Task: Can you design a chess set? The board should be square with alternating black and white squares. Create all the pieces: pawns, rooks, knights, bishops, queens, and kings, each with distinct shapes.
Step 2602:
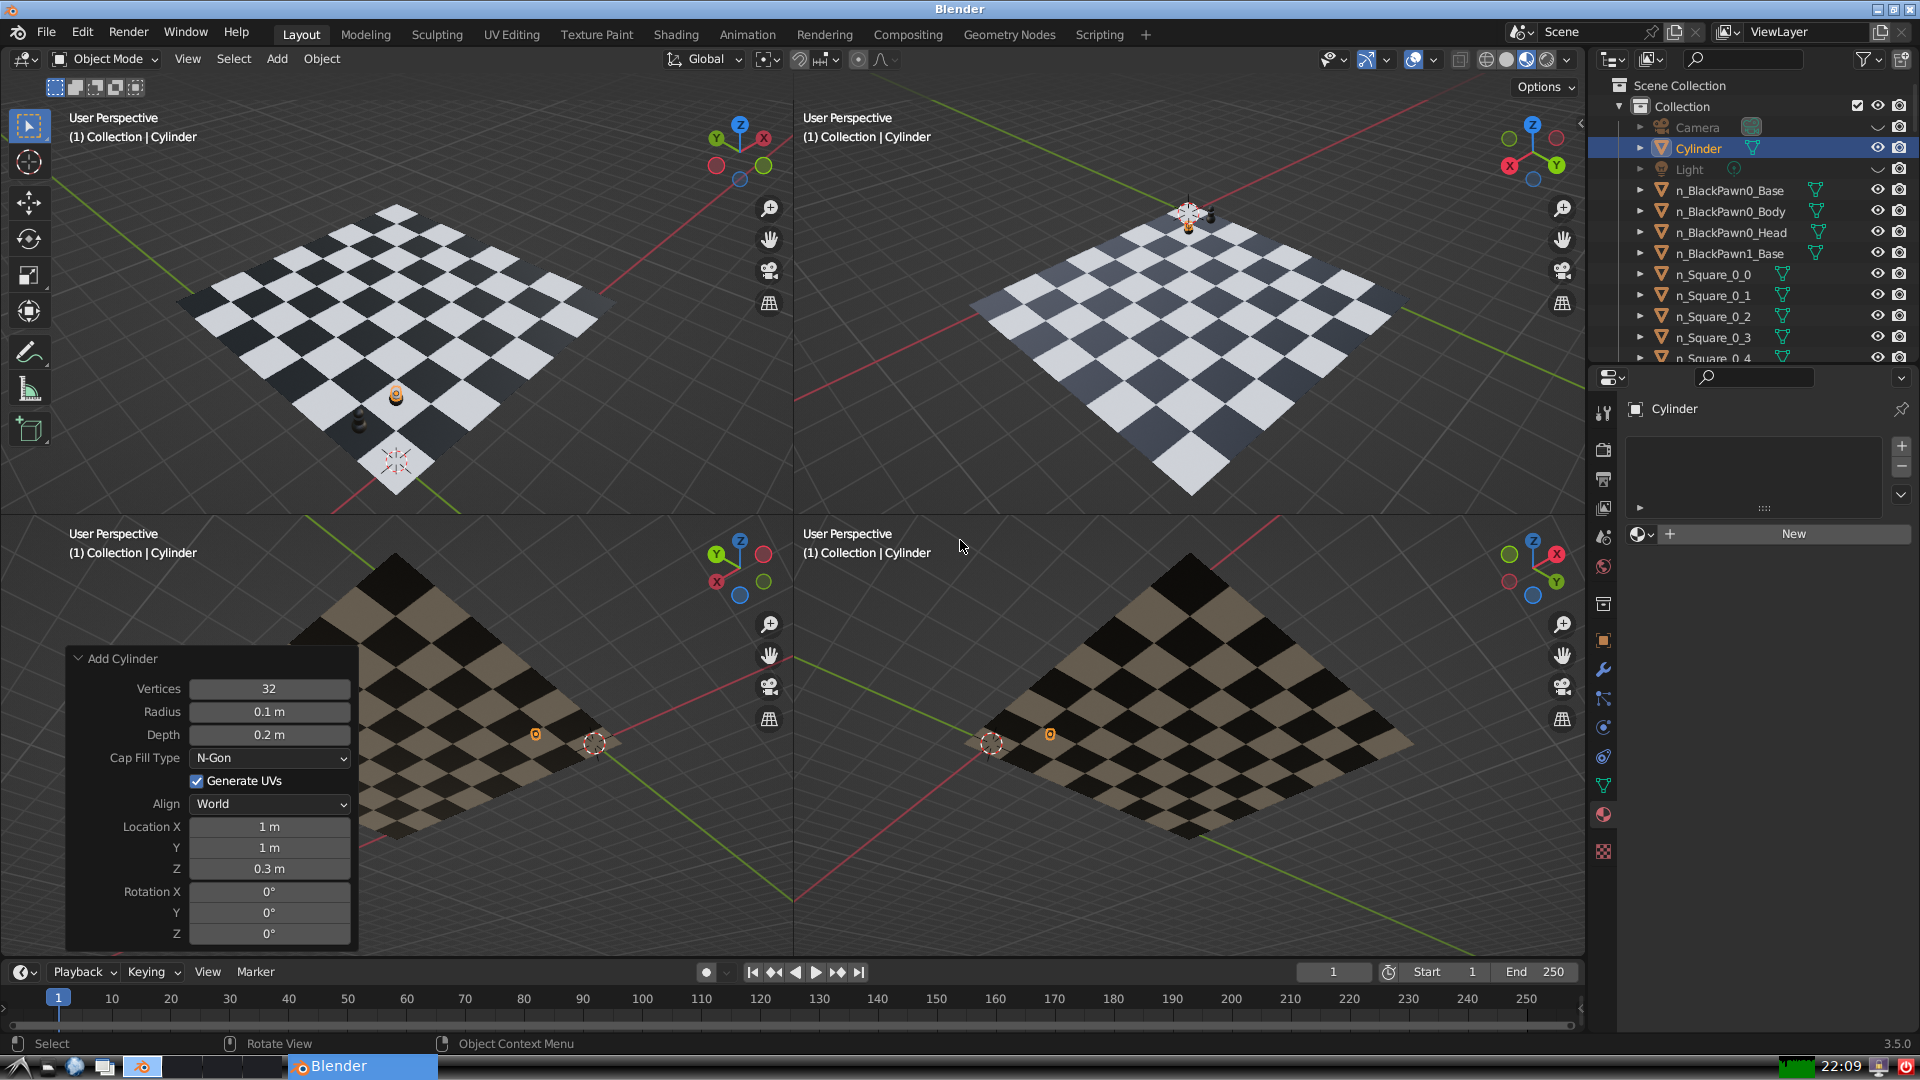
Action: {"mouse_move": [1608, 631]}